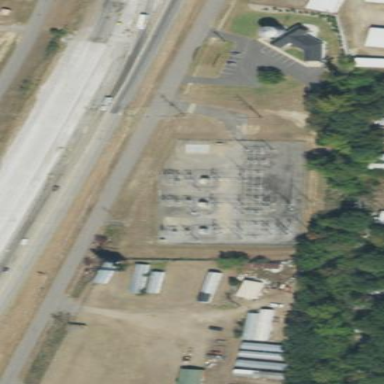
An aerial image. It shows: Distribution level power substation.